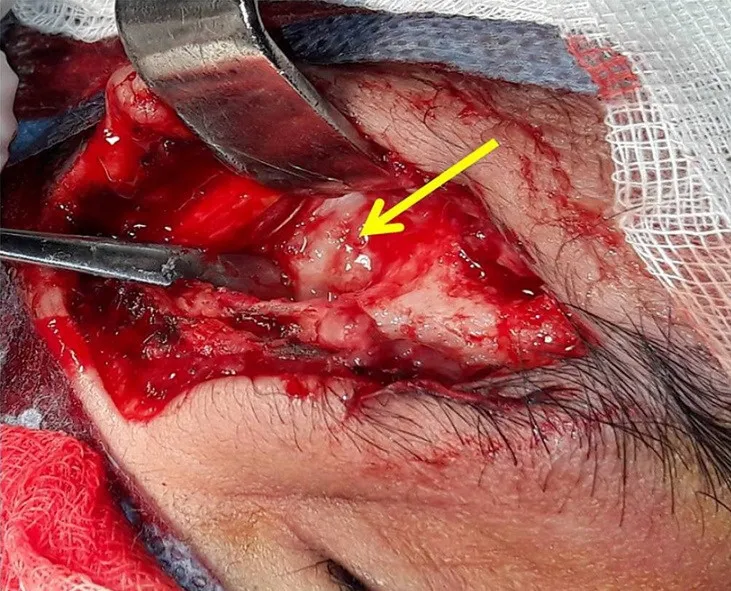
per-operative image showing osteolytic lesion (yellow arrow).
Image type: medical_photograph (other_medical_photograph)